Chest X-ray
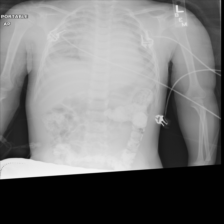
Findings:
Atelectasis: negative
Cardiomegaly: negative
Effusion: negative
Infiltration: positive
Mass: negative
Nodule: negative
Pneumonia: negative
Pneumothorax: negative
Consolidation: negative
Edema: negative
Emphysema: negative
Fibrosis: negative
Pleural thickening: negative
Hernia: negative